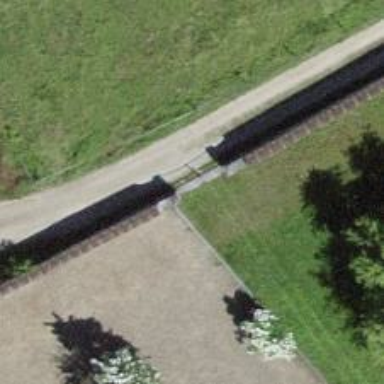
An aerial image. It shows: Wall barrier.